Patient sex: M
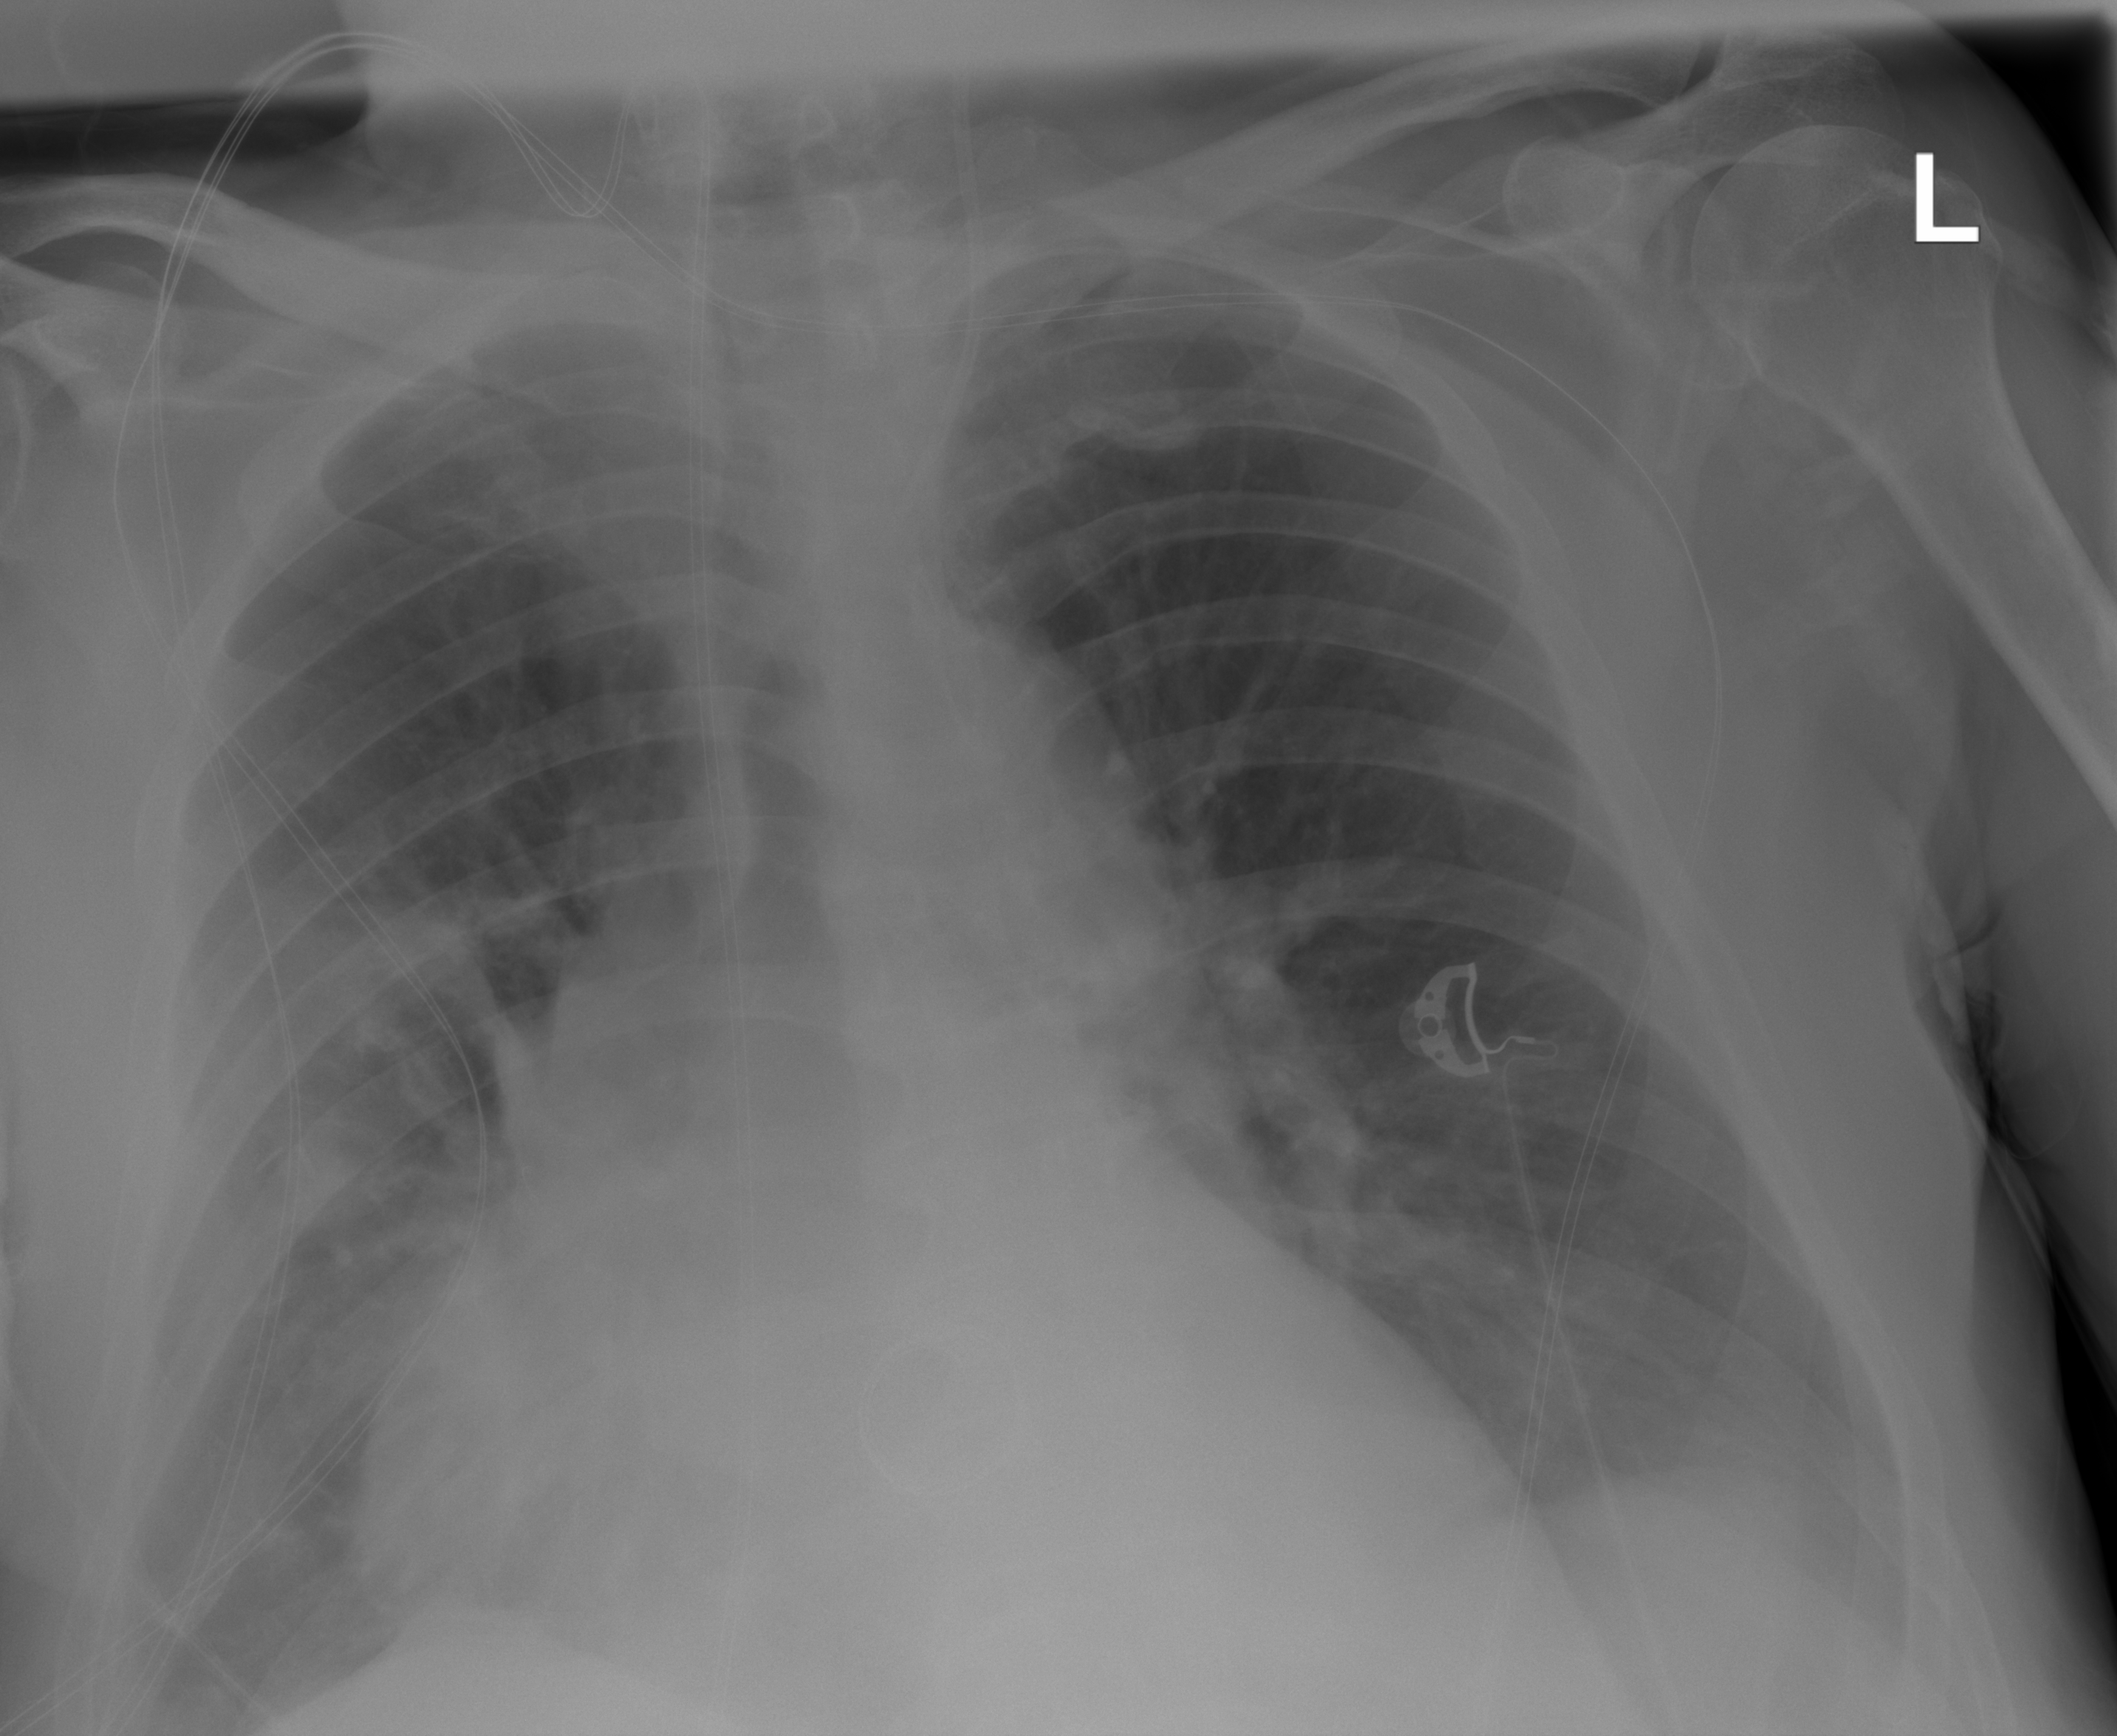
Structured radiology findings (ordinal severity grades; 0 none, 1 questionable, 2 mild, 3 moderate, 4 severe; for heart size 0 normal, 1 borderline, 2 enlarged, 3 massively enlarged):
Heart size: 3
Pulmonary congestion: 2
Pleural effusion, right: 0
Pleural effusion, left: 0
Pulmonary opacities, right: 0
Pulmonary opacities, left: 0
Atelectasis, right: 0
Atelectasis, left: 0